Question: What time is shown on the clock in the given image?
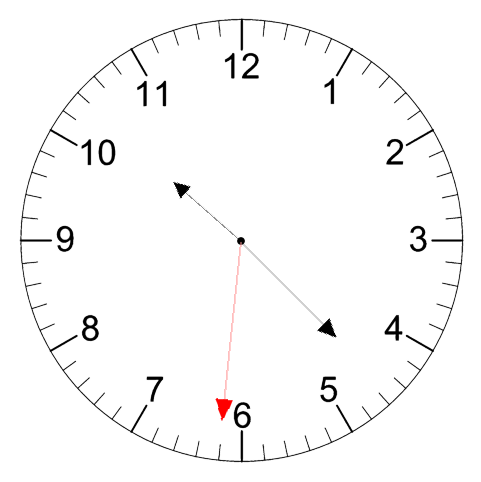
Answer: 10:22:31